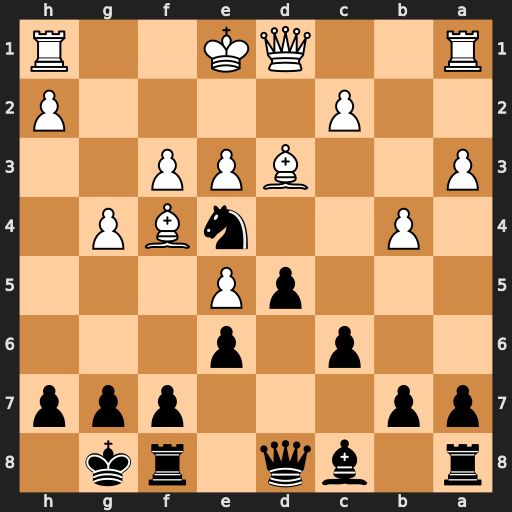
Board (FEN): r1bq1rk1/pp3ppp/2p1p3/3pP3/1P2nBP1/P2BPP2/2P4P/R2QK2R
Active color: b
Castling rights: KQ
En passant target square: -
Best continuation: Qh4+ Bg3 Nxg3 hxg3 Qxh1+